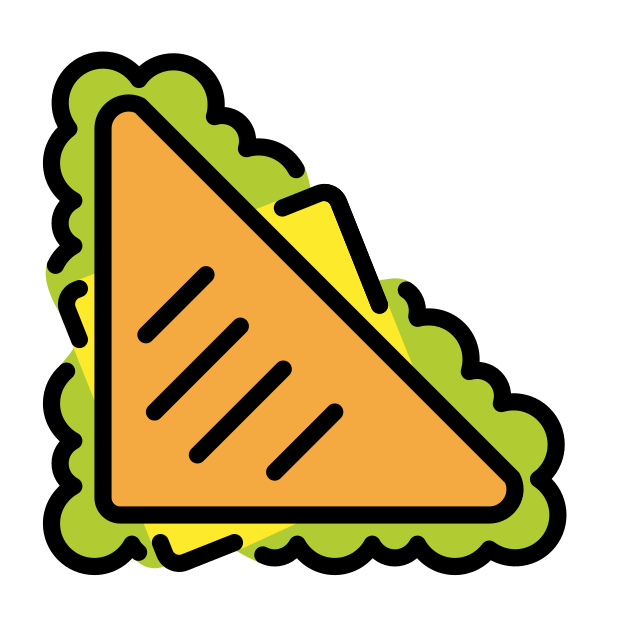
Emoji: 🥪
Name: sandwich
Unicode: 0x1f96a